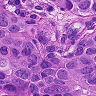
Metastatic tissue present: yes